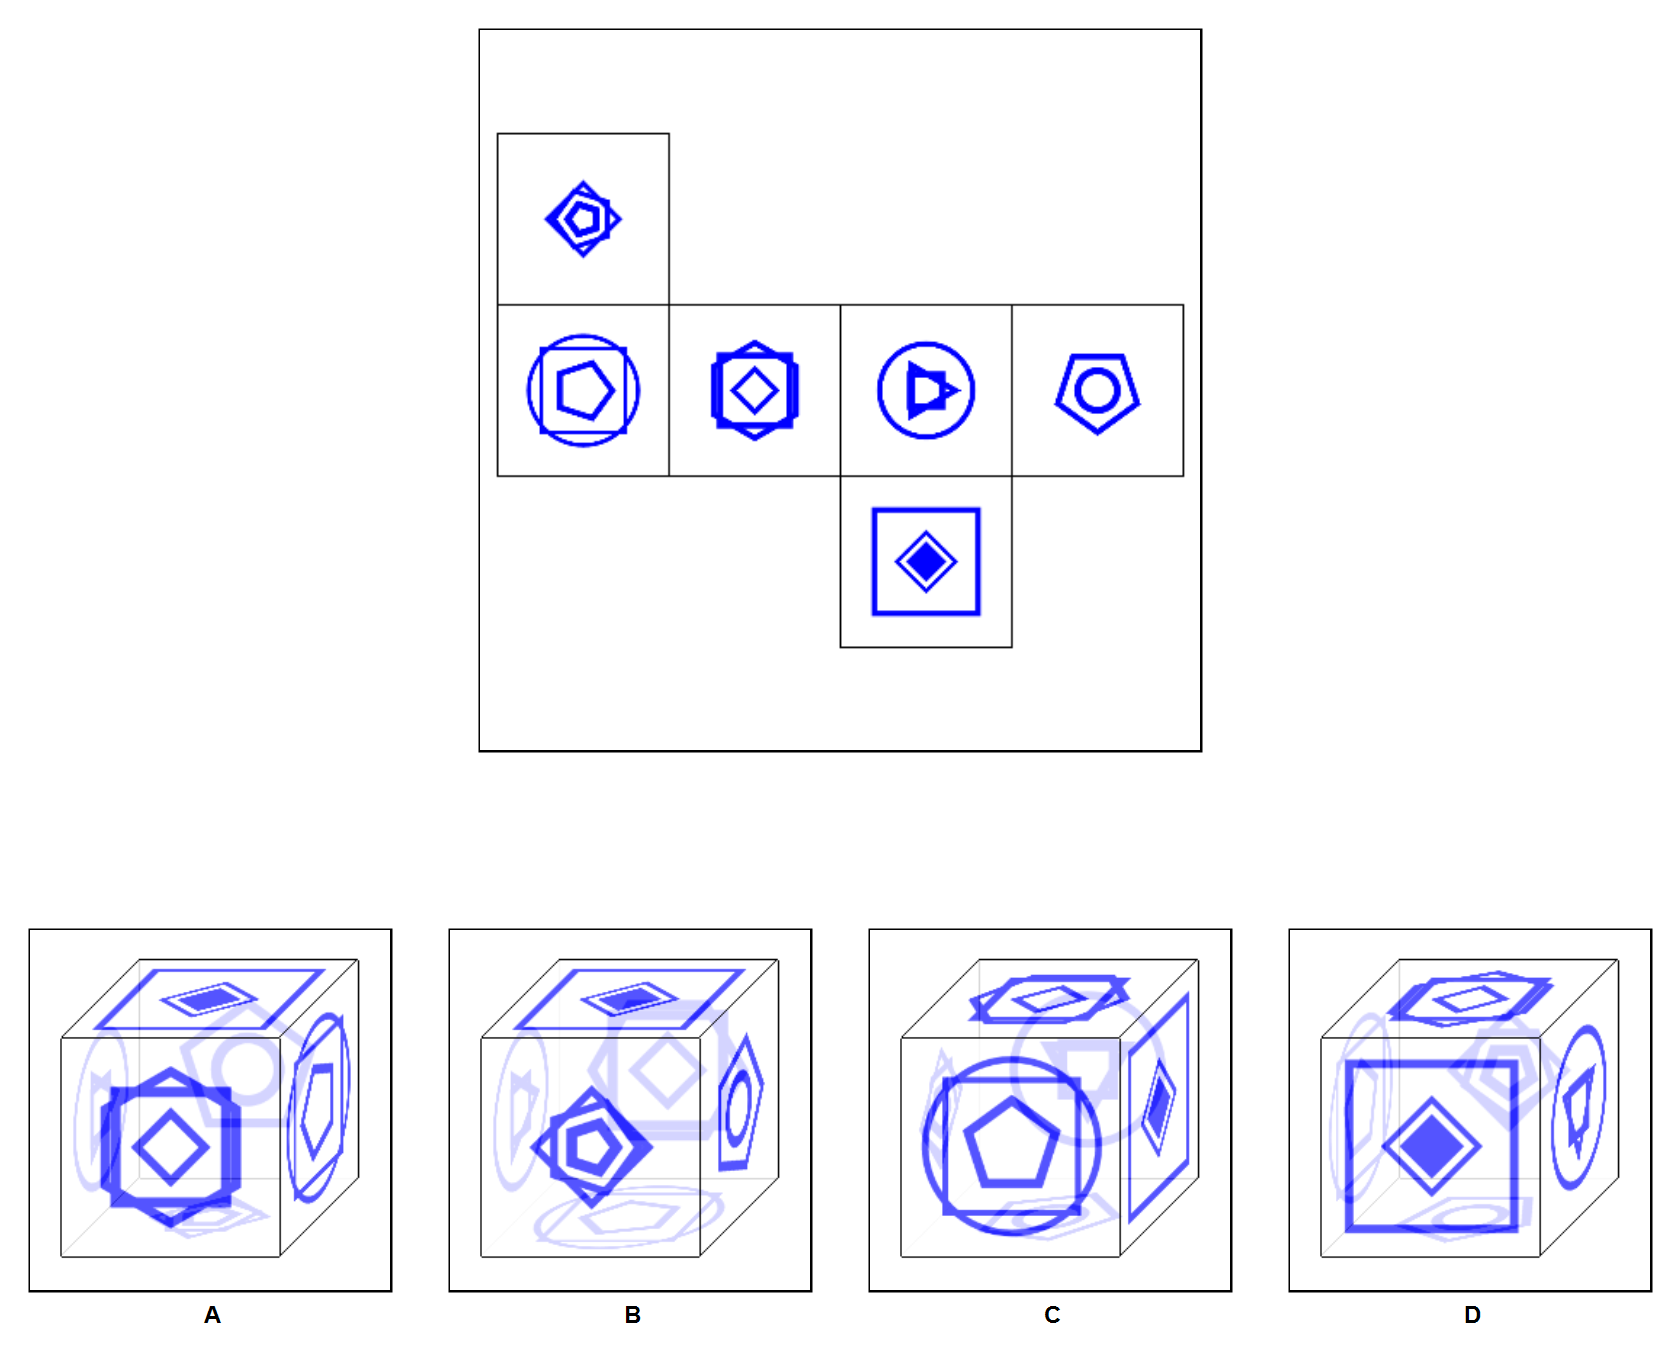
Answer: B